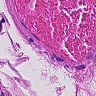
Metastatic tissue present: no